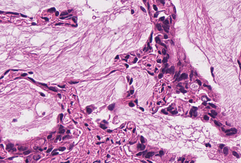
Tumor epithelial tissue: yes
Tumor-associated stroma tissue: yes
Normal tissue: no